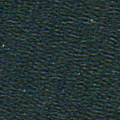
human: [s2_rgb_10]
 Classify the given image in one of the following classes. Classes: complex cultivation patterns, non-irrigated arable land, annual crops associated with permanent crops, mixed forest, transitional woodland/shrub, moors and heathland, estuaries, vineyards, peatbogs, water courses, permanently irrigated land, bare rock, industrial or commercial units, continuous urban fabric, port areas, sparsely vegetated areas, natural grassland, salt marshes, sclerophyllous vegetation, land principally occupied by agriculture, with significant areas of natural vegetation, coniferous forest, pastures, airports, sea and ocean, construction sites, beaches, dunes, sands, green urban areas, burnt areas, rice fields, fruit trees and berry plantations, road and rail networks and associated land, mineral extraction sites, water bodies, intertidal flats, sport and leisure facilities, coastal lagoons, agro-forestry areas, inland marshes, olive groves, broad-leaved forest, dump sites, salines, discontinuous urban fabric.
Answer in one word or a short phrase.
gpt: sea and ocean